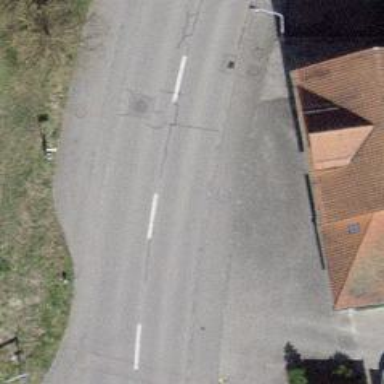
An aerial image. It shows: Public transport stop position.